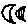
Label: moon